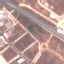
Label: Highway